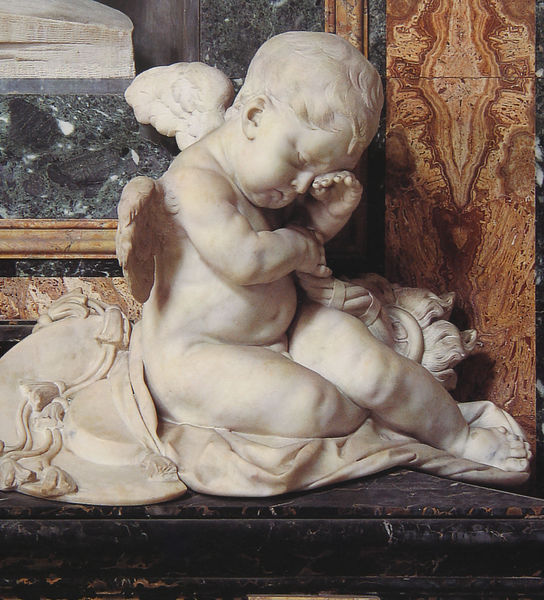
Titel: Urne des Kardinals Pietro Corsini
Künstler: Agostino Cornacchini
Standort: Rom, S. Giovanni in Laterano (EU - I - Latium)
Schlagwörter: akt, flügel, hand, kopf, nackt, schlaf, weiß, marmor, schwarz, tuch, rahmen, hände, decke, engel, putte, statue, beine, bein, weinen, sims, flügelchen, aufgewacht, schläfrig, augenreiben